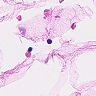
Metastatic tissue present: no